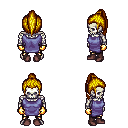
a pixel art fantasy rpg character, male body template, skeleton, chain tabard jacket, gold greaves, blonde long topknot hairstyle, gold gloves, maroon shoes, four views (front, back, left, right), 2x2 character sprite sheet, small pixel art, hard edges, no anti-aliasing